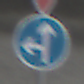
Verkehrszeichen: VorgeschriebeneFahrtrichtungGeradeausOderLinks
Zusatzzeichen oben: VorfahrtGewaehren
Umgebung: Outdoor, Suburban
Tageszeit: Midday
Wetter: Overcast
Licht: Natural
Jahreszeit: NotSpecified
Kontrast: LowContrast